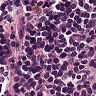
Metastatic tissue present: no